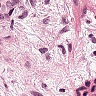
Metastatic tissue present: yes